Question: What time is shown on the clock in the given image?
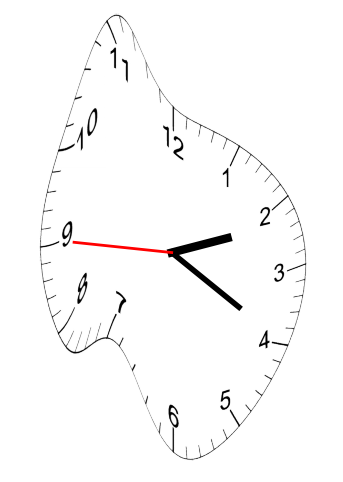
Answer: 02:19:45